Question: What must we do to have Google's omnibar show a custom search for our domain:
Like if we go the omnibar and type s-t-a-c-k-o-v-e-r-f-l-o-w-.-c-o-m-<URL>
I've noticed this behavior to be different from that of wikipedia (which takes us to <URL>
The behavior is also different with youtube (which takes us to <URL>
Well of course not all domains have this behavior, try: g-o-d-a-d-d-y-.-c-o-m-[SPACE]
How do i instruct the google's omnibar the way to do a search for my domain?
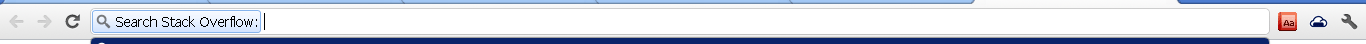
Answer: It's this line in the '<head>' of each page:
'''
<link rel="search" type="application/opensearchdescription+xml" title="Stack Overflow" href="/opensearch.xml">
'''
And the file it points to:
'''
<?xml version="1.0" encoding="UTF-8" ?>
<OpenSearchDescription xmlns="http://a9.com/-/spec/opensearch/1.1/"
xmlns:moz="http://www.mozilla.org/2006/browser/search/">
<ShortName>Stack Overflow</ShortName>
<Description>Search Stack Overflow: Q&amp;A for professional and enthusiast programmers</Description>
<InputEncoding>UTF-8</InputEncoding>
<Image width="16" height="16" type="image/x-icon">http://sstatic.net/stackoverflow/img/favicon.ico
<Url type="text/html" method="get" template="http://stackoverflow.com/search?q={searchTerms}"></Url>
</OpenSearchDescription>
'''
It's called OpenSearch and it's a standard way of specifying how to search your website. See <URL> for the specs.